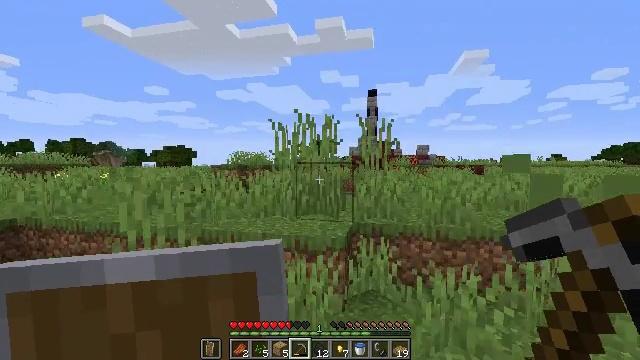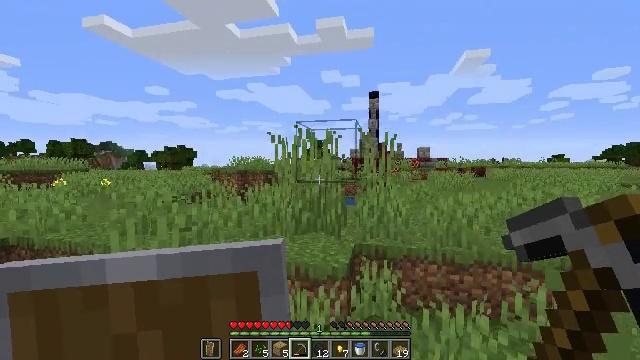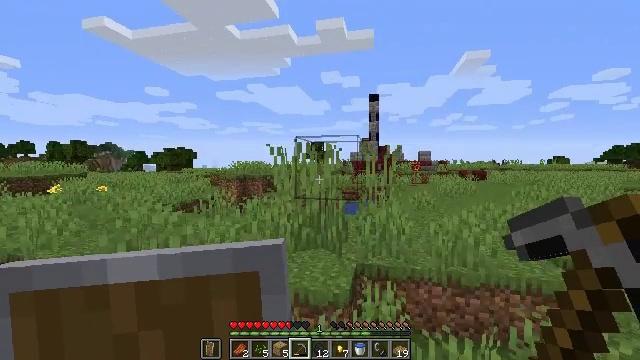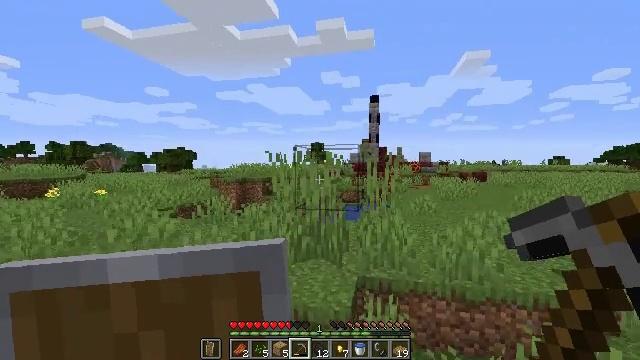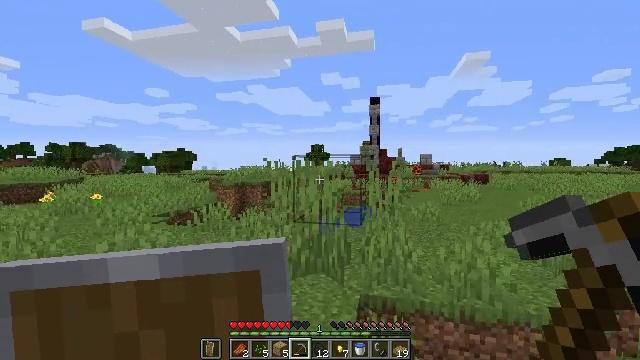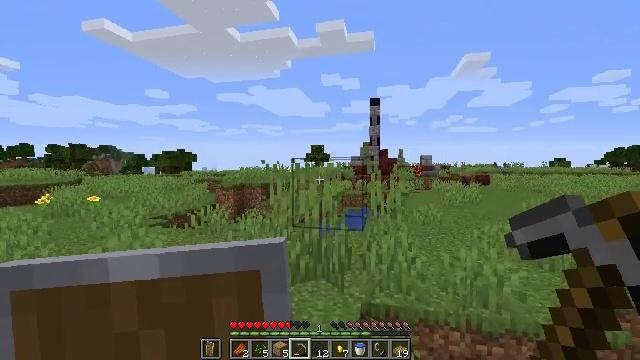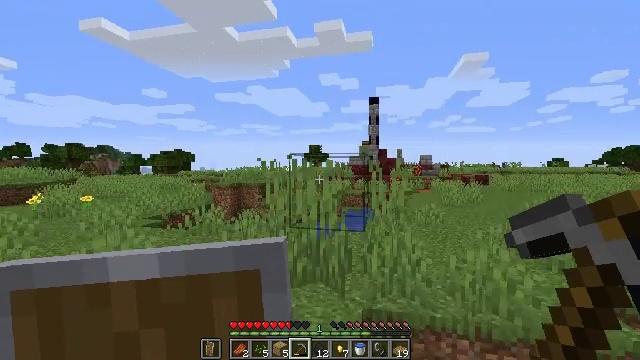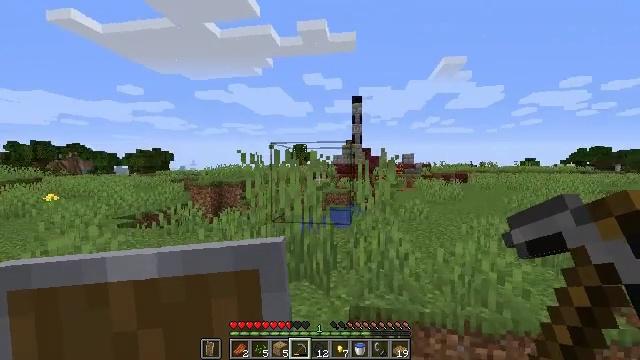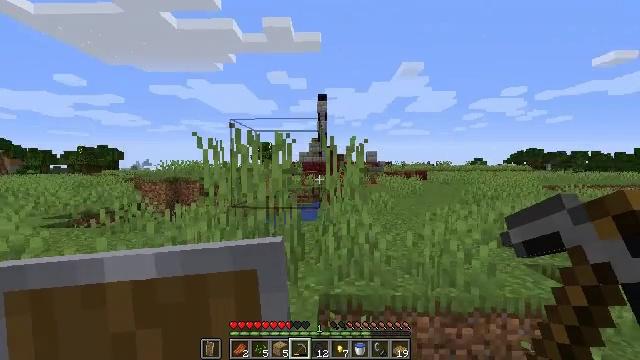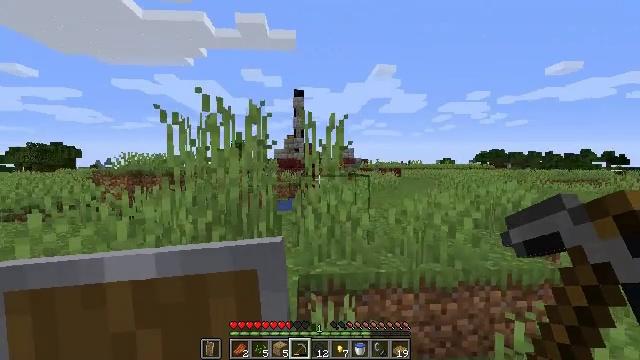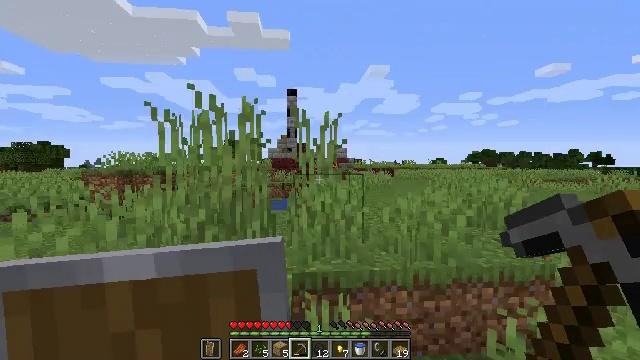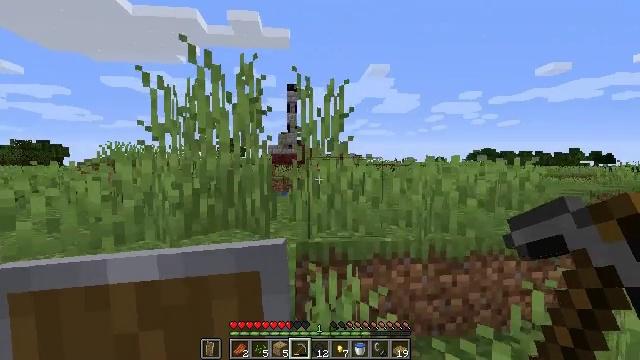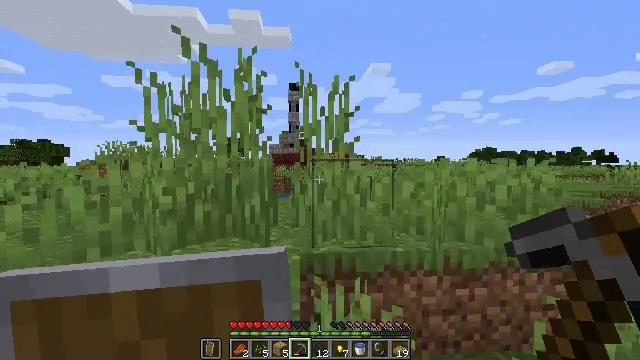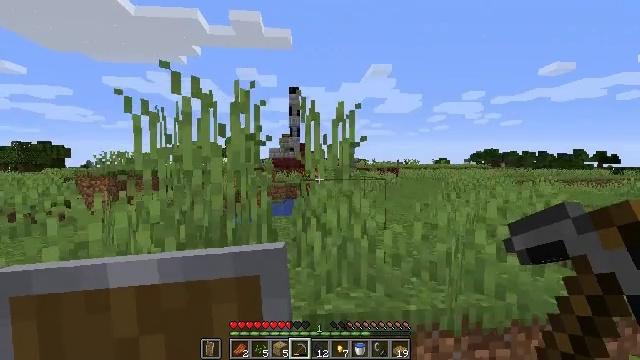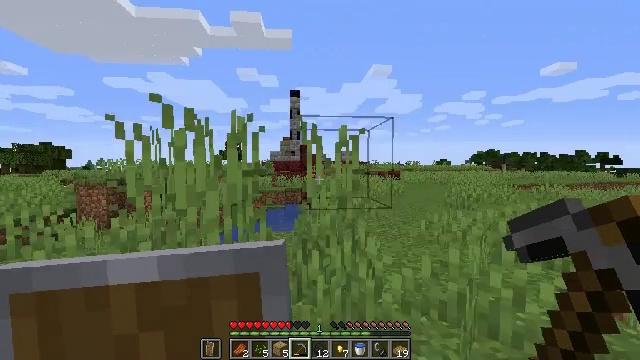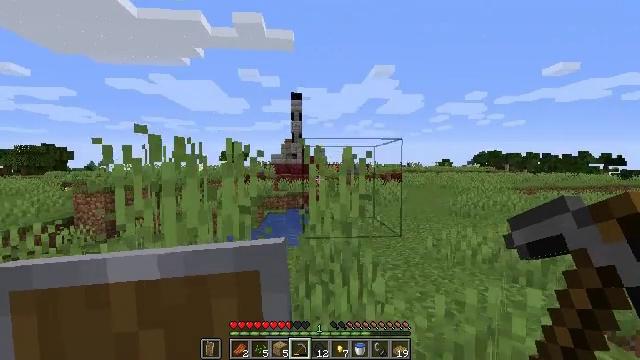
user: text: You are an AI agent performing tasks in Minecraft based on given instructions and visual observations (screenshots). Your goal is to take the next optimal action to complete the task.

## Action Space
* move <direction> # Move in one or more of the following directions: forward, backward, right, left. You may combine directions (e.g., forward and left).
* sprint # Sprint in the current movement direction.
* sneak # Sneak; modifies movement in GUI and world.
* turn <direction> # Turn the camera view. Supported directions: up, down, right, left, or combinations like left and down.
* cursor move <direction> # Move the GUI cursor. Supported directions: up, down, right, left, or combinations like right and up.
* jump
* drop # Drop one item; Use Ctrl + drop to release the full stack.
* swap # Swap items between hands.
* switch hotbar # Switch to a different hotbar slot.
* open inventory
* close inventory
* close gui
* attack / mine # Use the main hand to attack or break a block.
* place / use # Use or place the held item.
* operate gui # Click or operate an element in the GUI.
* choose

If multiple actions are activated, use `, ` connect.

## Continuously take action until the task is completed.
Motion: motion action
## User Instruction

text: Mine magma blocks for light and decoration.
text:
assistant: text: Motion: move forward, jump
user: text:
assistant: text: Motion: move forward, jump
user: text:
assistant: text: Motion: move forward, jump
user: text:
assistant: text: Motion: move forward, jump
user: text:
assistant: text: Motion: move forward, jump
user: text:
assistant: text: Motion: move forward, jump
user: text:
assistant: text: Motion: move forward, turn right, jump
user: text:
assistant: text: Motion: move forward, turn right, jump
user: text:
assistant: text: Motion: move forward, turn right, jump
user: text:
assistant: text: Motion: move forward, turn right, jump
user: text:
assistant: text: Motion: move forward, jump
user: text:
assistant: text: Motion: move forward, jump
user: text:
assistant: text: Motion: move forward, jump
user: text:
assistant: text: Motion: move forward, jump
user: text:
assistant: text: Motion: move forward, jump
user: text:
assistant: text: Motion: move forward, jump
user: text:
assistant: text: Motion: move forward, jump
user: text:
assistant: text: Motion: move forward, jump
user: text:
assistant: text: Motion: move forward, jump
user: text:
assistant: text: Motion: move forward, jump
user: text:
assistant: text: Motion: move forward, jump
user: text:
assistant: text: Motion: move forward, jump
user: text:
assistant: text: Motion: move forward, jump
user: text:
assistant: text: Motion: move forward, jump
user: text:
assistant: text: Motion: move forward, jump
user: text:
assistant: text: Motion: move forward, jump
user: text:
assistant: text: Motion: move forward, turn right, jump
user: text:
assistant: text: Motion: move forward, turn right, jump
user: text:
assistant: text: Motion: move forward, turn right, jump
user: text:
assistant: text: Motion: move forward, turn right, jump